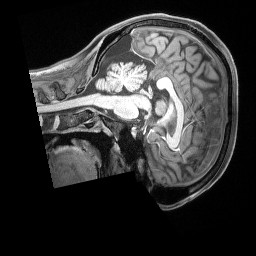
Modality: T1w
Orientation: sagittal
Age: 23
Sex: female
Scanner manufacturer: siemens
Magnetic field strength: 3 T
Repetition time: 2.17 s
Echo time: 0.00169 s